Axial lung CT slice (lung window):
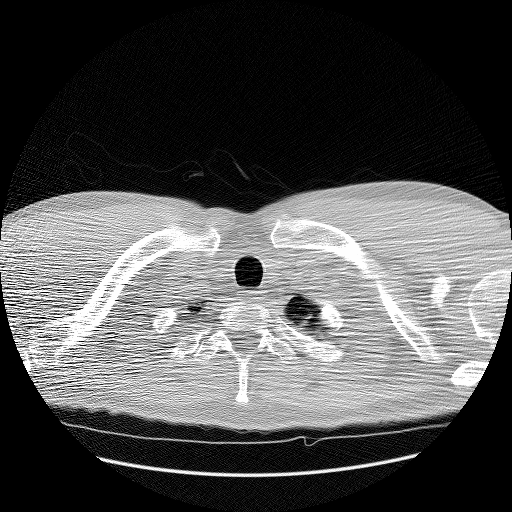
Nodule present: no